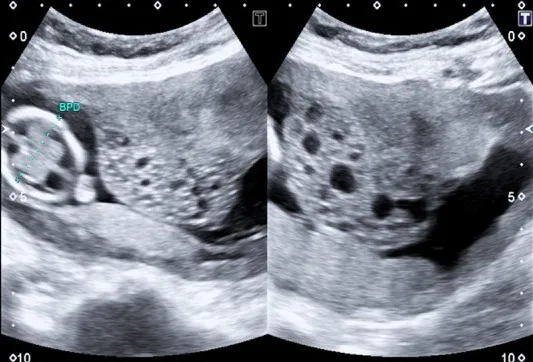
Ultrasound at 11+6 weeks showing fetus with normal placenta and complete hydatidiform mole.
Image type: radiology (ultrasound)